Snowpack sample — Loveland Pass, Silver Plume, Colorado, USA (2/11/26, 12:00 PM MST)
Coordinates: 39.663, -105.886
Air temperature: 35 °F
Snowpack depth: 82 cm
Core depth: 20 cm
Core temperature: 17.6 °F
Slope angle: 13°, slope face: 12°
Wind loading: high
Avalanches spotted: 1
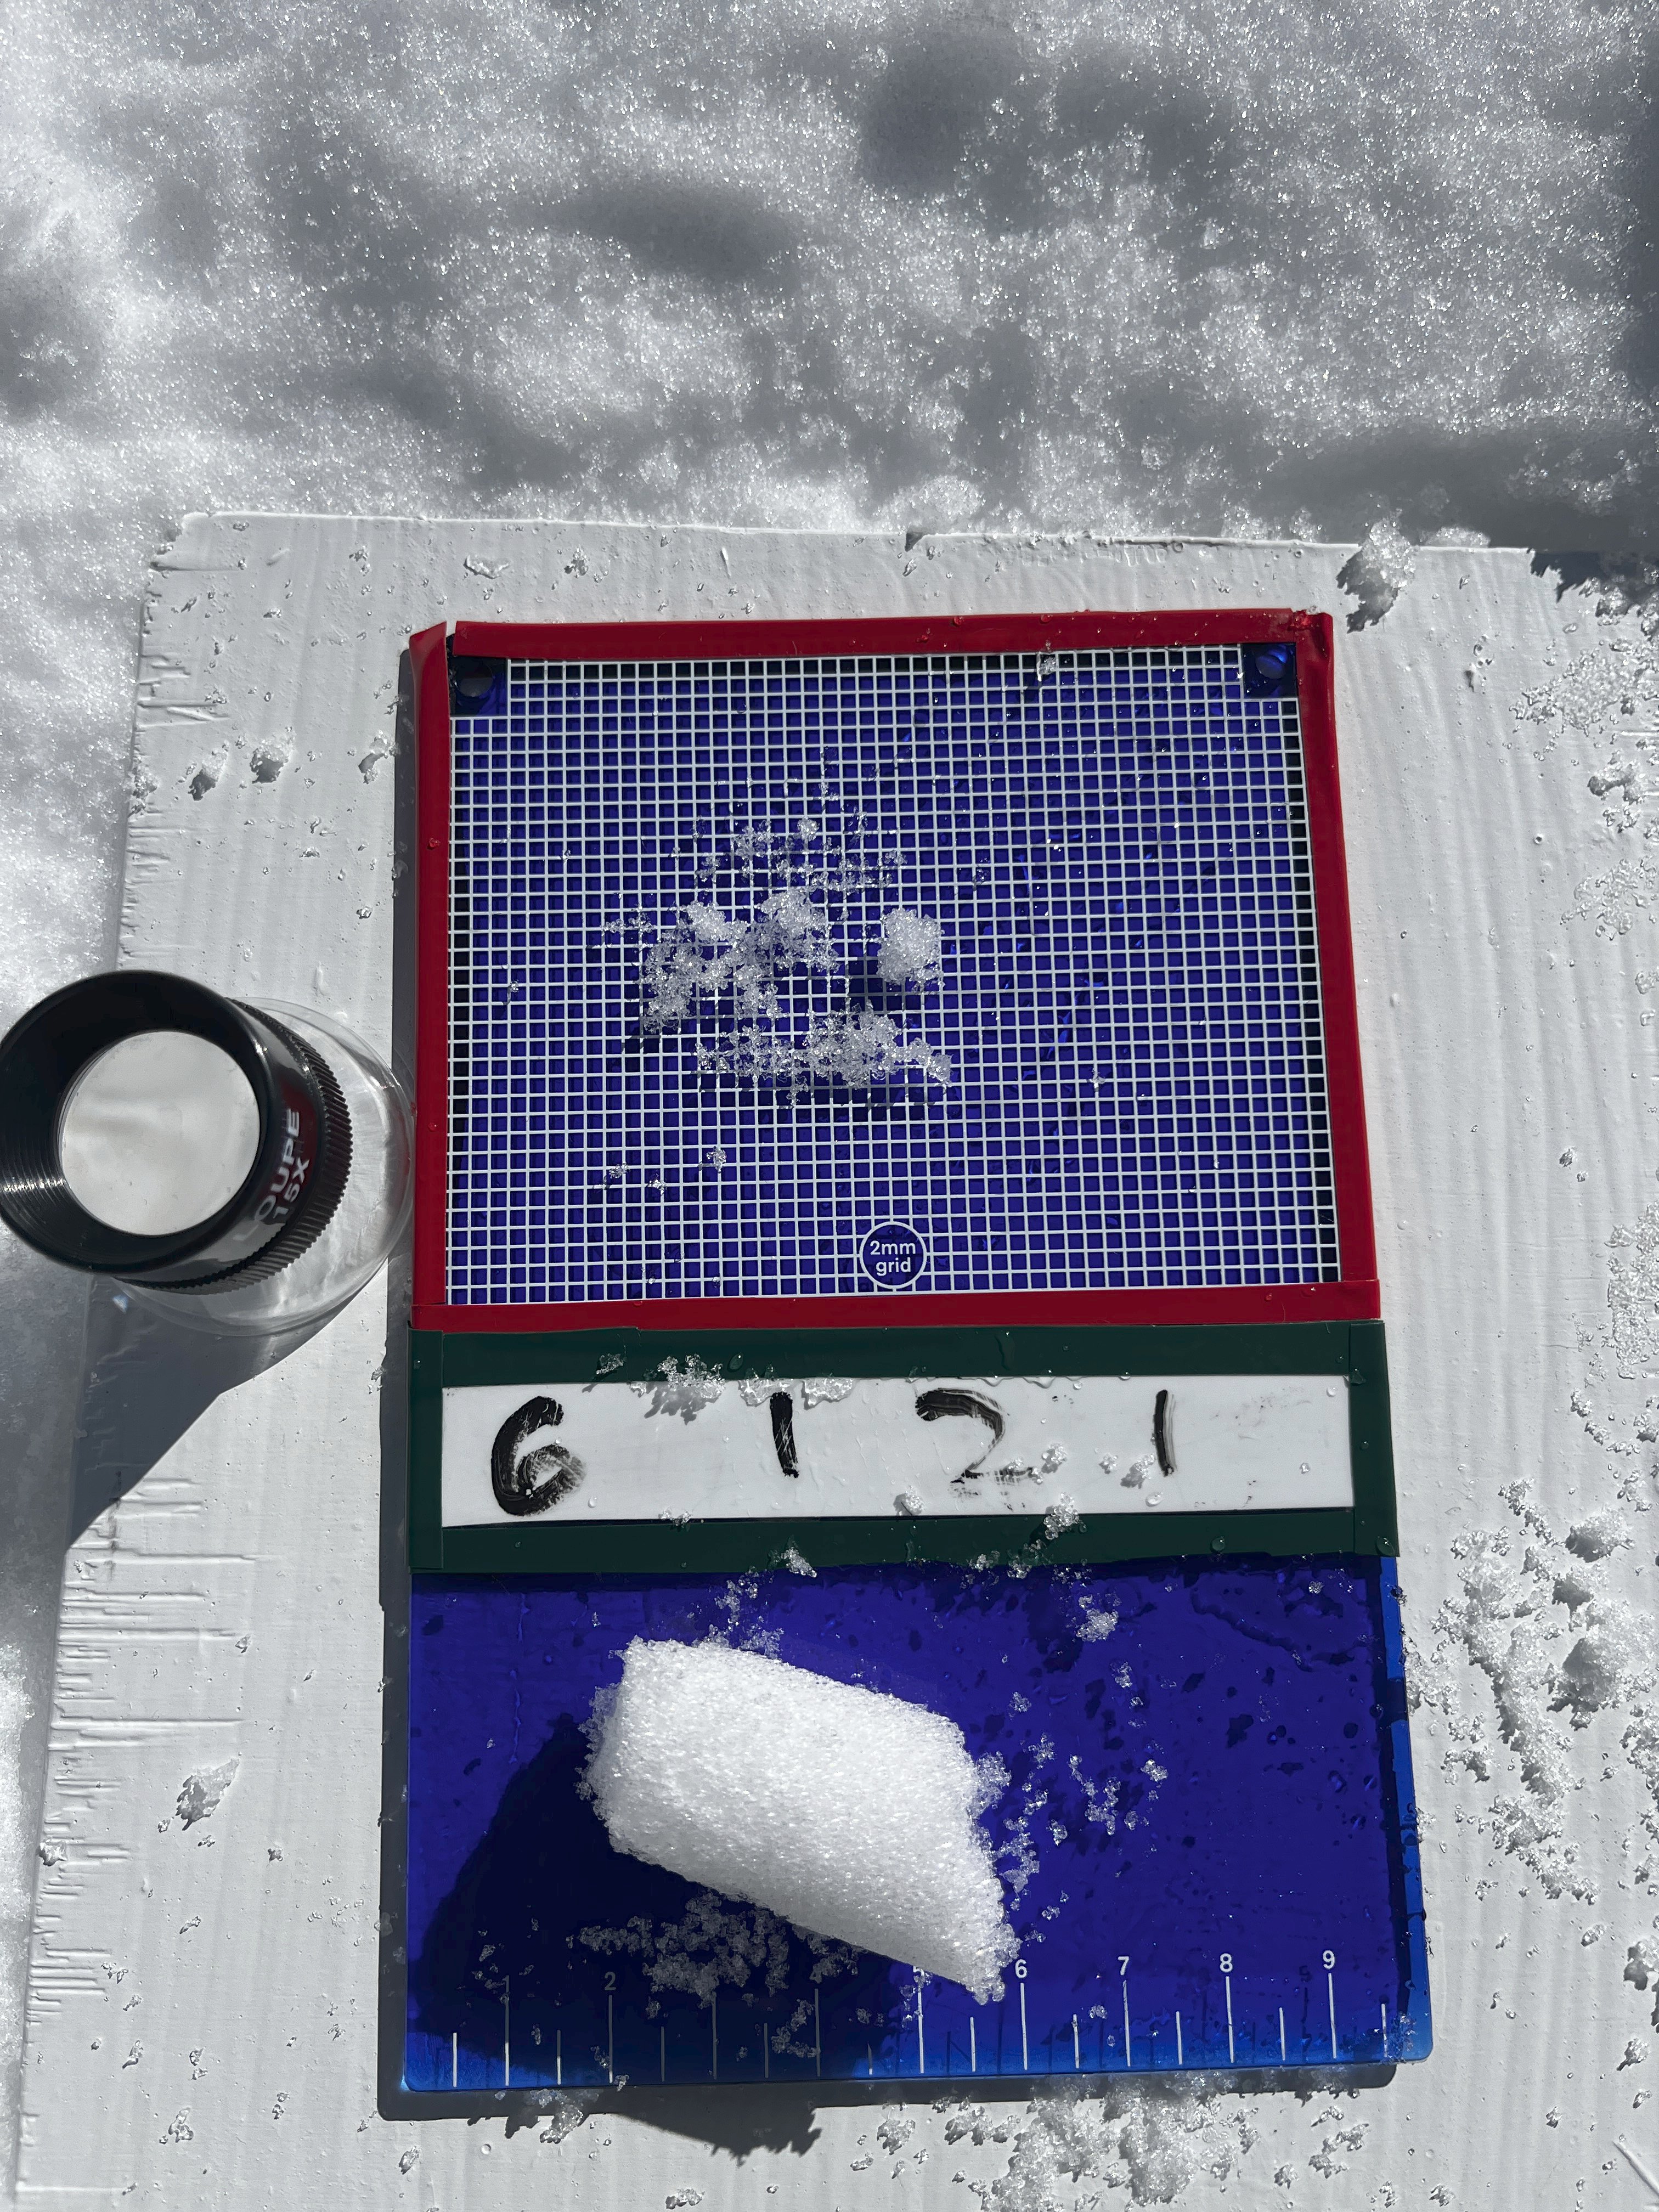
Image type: crystal_card
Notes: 1 small avalanche spotted on the north side of the bowl, lots of wind loading